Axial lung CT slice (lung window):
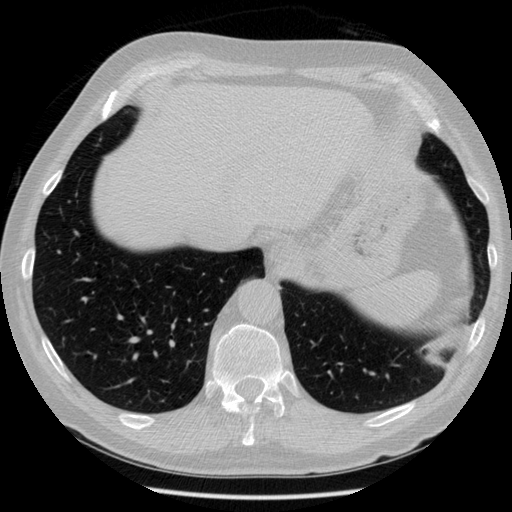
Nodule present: no